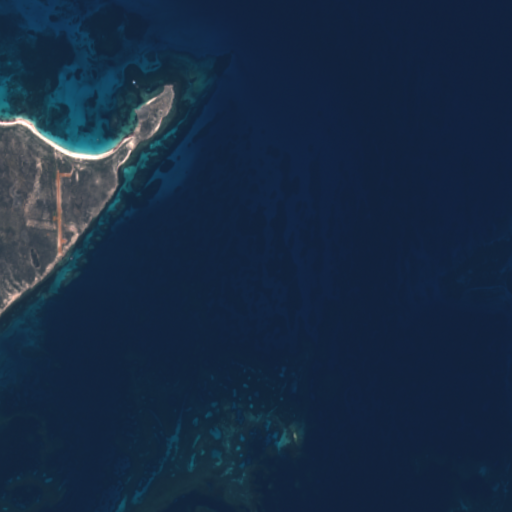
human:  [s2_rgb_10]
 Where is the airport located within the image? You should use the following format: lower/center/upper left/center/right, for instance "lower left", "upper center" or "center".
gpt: The airport is located in the center left of the image.
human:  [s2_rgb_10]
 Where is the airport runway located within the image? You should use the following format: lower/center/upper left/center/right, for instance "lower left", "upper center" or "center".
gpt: The airport runway is located in the center left of the image.
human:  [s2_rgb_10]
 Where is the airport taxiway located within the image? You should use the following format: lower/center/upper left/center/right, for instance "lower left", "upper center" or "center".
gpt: The airport taxiway is located in the center left of the image.
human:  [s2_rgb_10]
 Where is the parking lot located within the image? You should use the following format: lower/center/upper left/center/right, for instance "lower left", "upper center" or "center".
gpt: There is no parking lot in the image.